Question: I have a custom cell that I'm designing.

I want to pass a string to that custom cell. I made a cocoa touch class called AlarmCell (subclass of UITableCell), and then called it with this code (in my UIViewController class):
'''
let myCell = AlarmCell()
'''
And then called the UILabel from within AlarmCell.
'''
myCell.timeLabel?.text = newAlarm
'''
newAlarm has the string "08:38 PM"
How come myCell.timelabel is coming out as nil? What am I doing wrong?
Edit:
AlarmCell Class:
'''
class AlarmCell: UITableViewCell {
@IBOutlet var timeLabel: UILabel!
}
'''
Alarm(UIViewController Class):
'''
func tableView(tableView: UITableView, cellForRowAtIndexPath indexPath: NSIndexPath) -> UITableViewCell {
let Cell = tableView.dequeueReusableCellWithIdentifier("alarmCell", forIndexPath: indexPath) as UITableViewCell
'''
I had:
'''
cell.textLabel?.text = alarms[indexPath.row]
'''
But I need to pass a string to a custom labl inside the cell
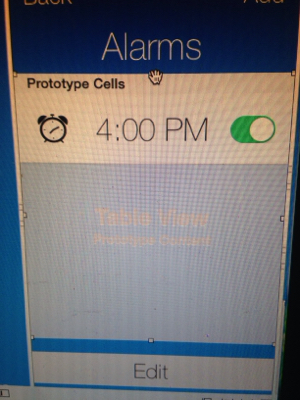
Answer: Do yourself a favor and create a file associated with your AlarmCell.swift class. After customizing the cell inside the nib file, declare the following inside your function.
'''
var nib = UINib(nibName: "AlarmCell", bundle: nil)
tableView.registerNib(nib, forCellReuseIdentifier: "cell")
'''
Then, mention it in your function as so:
'''
func tableView(tableView: UITableView, cellForRowAtIndexPath indexPath: NSIndexPath) -> UITableViewCell {
var cell:AlarmCell = self.tableView.dequeueReusableCellWithIdentifier("cell") as AlarmCell
cell.timeLabel.text = alarms[indexPath.row]
return cell
}
'''